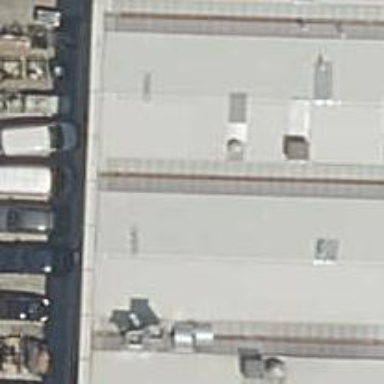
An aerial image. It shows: Car repair shop.